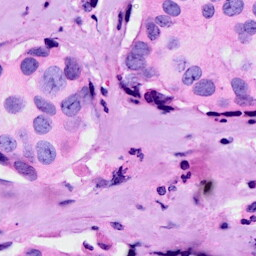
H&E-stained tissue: Breast